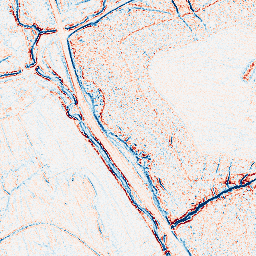
Category: edge_preserving
Decomposition family: bilateral
Decomposition parameters: d: 5
sigma_color: 25
sigma_space: 50
Upsampling method: bspline
Upsampling parameters: scale: 2
Upsampling scale: 2